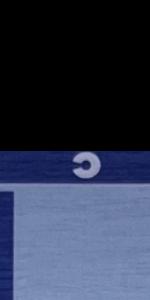
Label: Empty